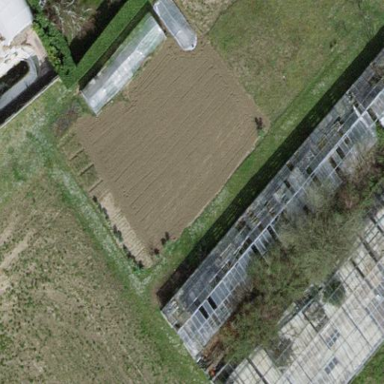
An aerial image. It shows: Area dedicated to greenhouse horticulture.